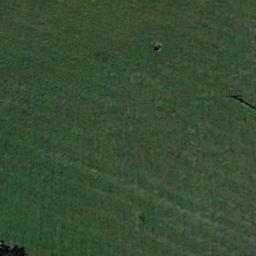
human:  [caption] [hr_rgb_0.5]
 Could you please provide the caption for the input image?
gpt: There are some thin lines in the meadow .

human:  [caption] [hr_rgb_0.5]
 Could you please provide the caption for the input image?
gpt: This meadow has dense grasses and a striped texture .

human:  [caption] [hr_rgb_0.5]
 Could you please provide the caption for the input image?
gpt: There are four yellow lines on the grass .

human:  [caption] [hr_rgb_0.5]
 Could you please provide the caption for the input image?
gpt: A large lush green meadow covered with green grass .

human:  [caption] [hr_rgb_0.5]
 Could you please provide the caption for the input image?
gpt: A dense and smooth meadow with some stripes .